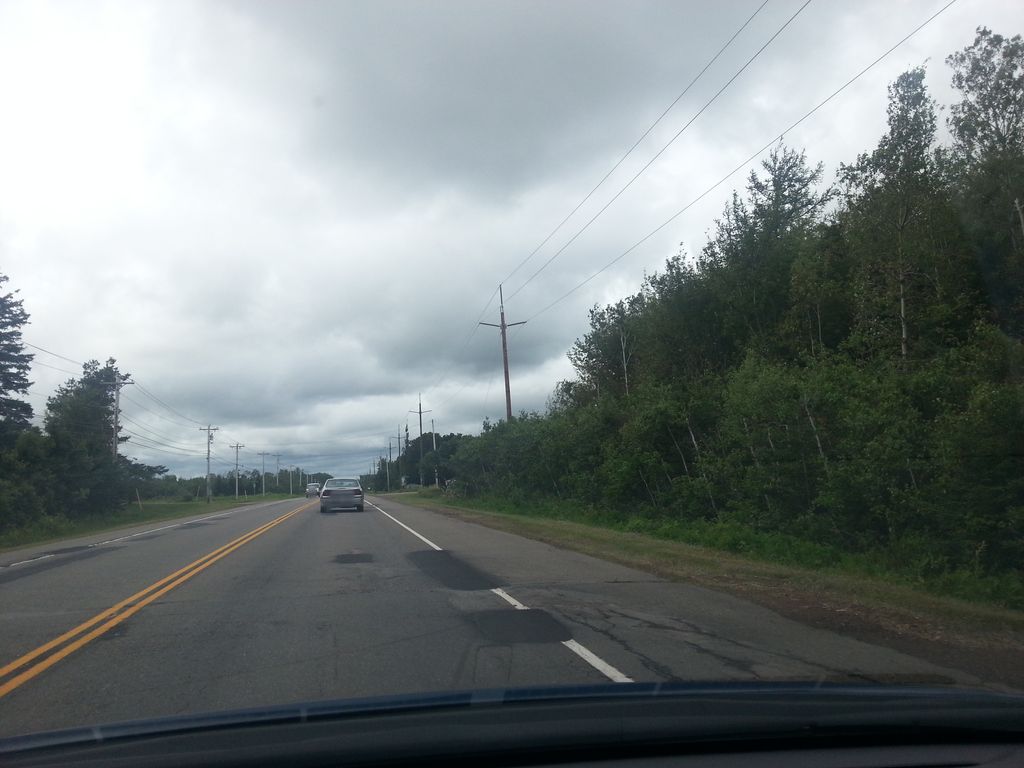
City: charlottetown